Question: I have this IQueryable here :

- First problem:The error that is shown in the picture. I cant find the cast applicable to that situation. I was wondering if anyone had an idea where to find it.- Second problem:I want to be able to compare the query result to a string stored in one of my view models.
The way i would call the IQueryable would be like :
'''
var code = securityCodeCheck(item.SelectedDistrict);
'''
and my comparison would be like:
'''
if (item.DistrictCode == code)
{
return view();
}
else{
return RedirectToAction(....);
}
'''
how would I go about being able to compare the 2 successfully?
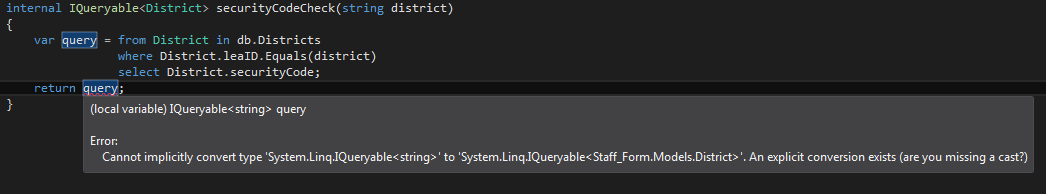
Answer: For the first problem you are selecting 'District.securityCode' (which i assume is a string)
Try to select 'District' as that would be the right 'IQueryable' to fix the error since the method clearly defines it as a return type.
Code change would be as below.
'''
var query = from District in db.Districts
where District.leaID.Equals(district)
select District;
'''
For problem 2.
You can use as below.
'''
var code = securityCodeCheck(item.SelectedDistrict);
if(item.DistrictCode == code.First().securityCode)
{
//do stuff
}
'''